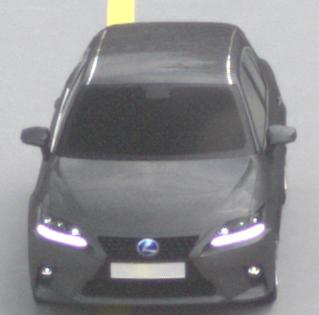
Make: Lexus
Model: CT 200h
Detailed model: CT (A10)
Model produced from: 2014/03
Model produced until: 2017/10
Doors: 5
Color: gray
Road condition: dry road
Daytime: morning or afternoon
Contrast: low contrast